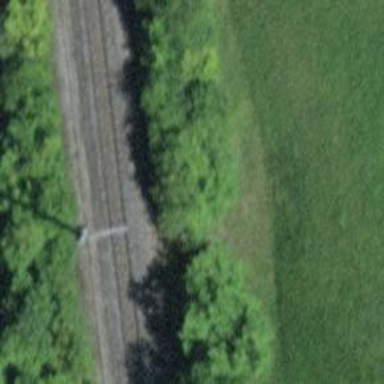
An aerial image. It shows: Track road passing through tunnel with grade 4 tracktype.